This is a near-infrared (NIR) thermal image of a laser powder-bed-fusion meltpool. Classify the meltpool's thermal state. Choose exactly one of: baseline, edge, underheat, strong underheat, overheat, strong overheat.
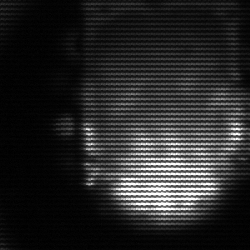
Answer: baseline